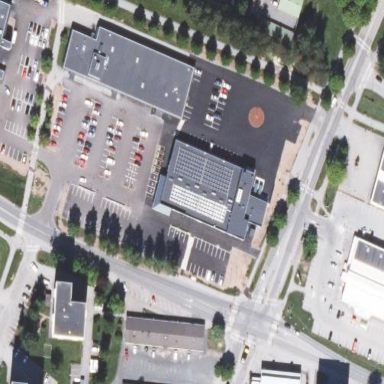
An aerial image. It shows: Supermarket located in building.